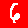
Digit: 6